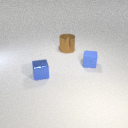
large brown metal cylinder behind small blue metal cube